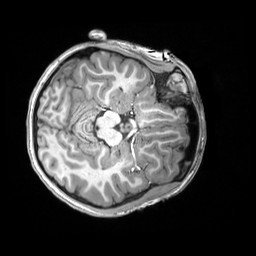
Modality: T1w
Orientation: axial